Field crop: maize
Growth stage: 2
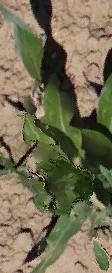
Species: maize